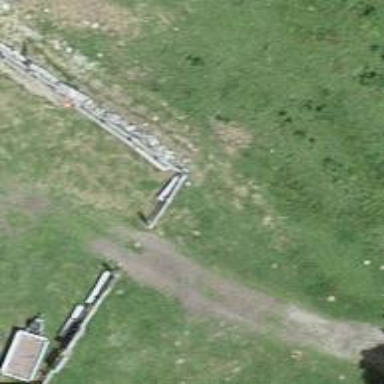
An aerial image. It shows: Support pole.